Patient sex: F
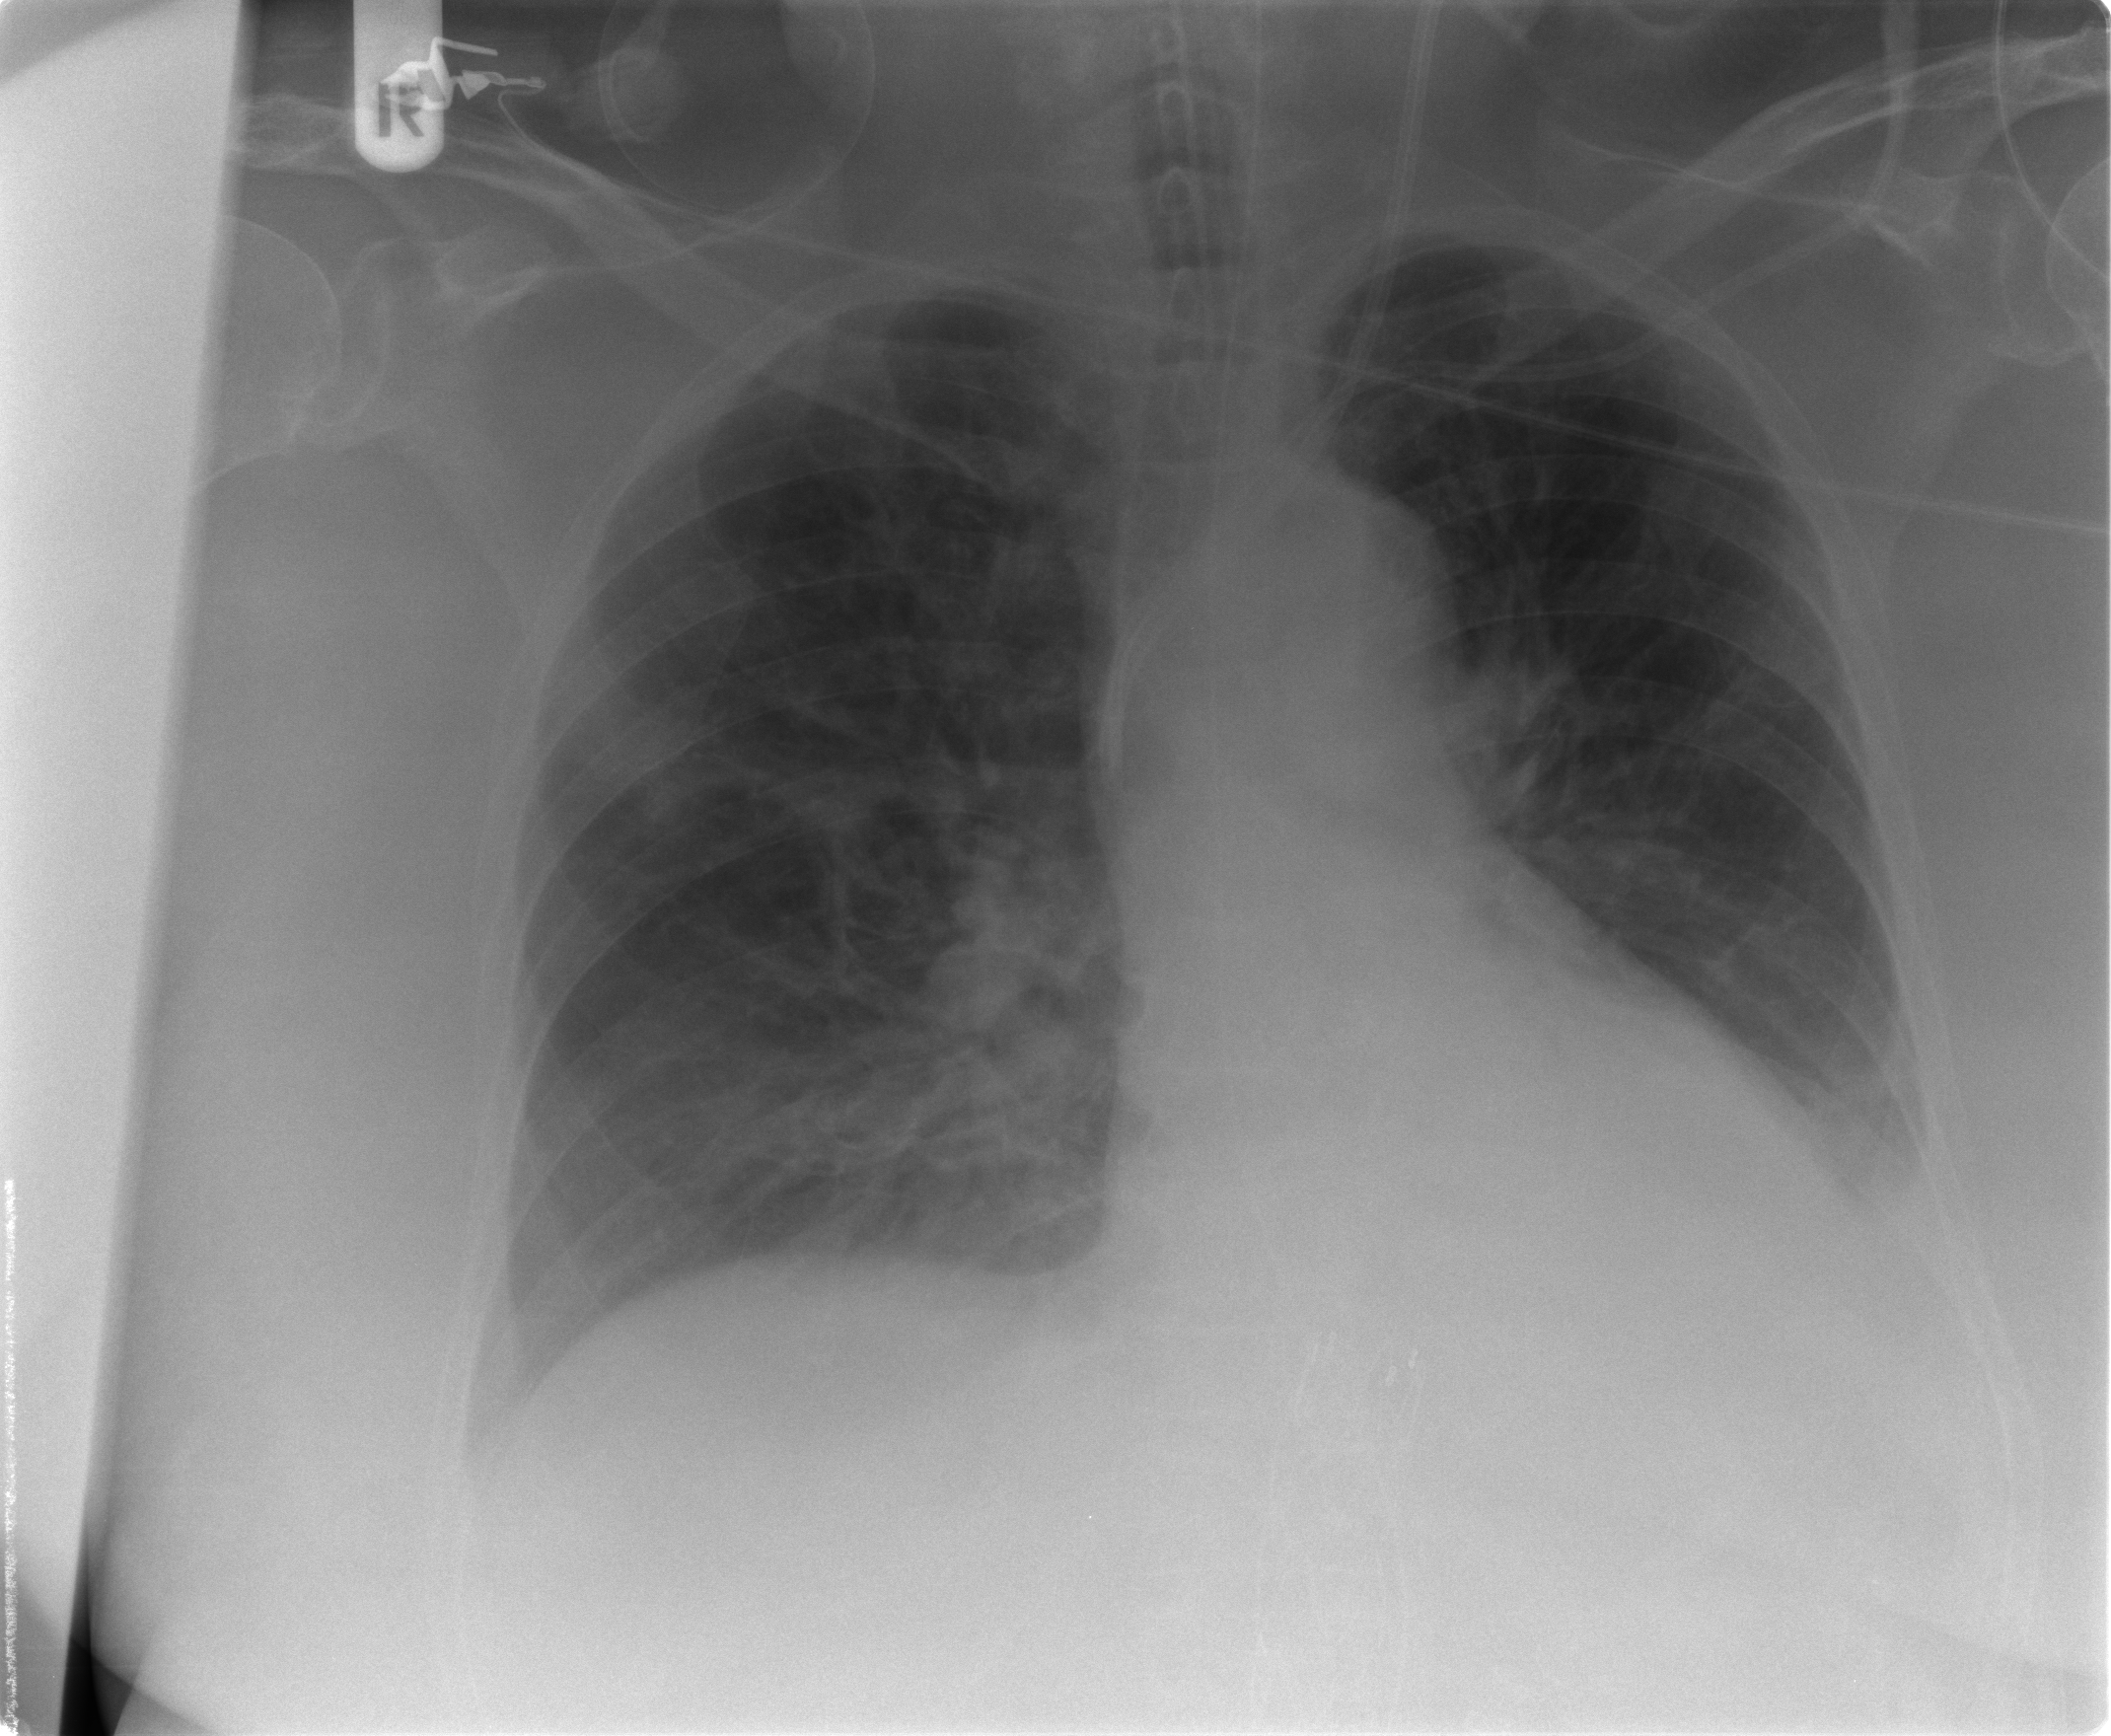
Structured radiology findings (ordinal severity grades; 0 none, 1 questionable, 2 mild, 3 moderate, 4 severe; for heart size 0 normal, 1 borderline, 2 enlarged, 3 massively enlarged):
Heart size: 0
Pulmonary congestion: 2
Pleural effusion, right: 1
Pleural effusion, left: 2
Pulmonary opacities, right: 2
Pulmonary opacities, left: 0
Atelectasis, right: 1
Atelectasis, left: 2